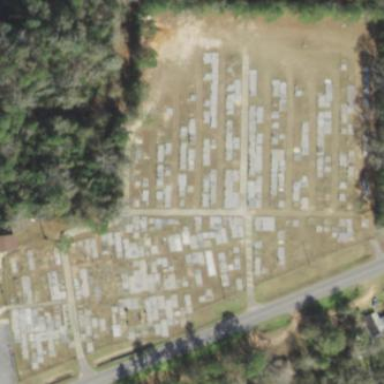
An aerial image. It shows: Cemetery.